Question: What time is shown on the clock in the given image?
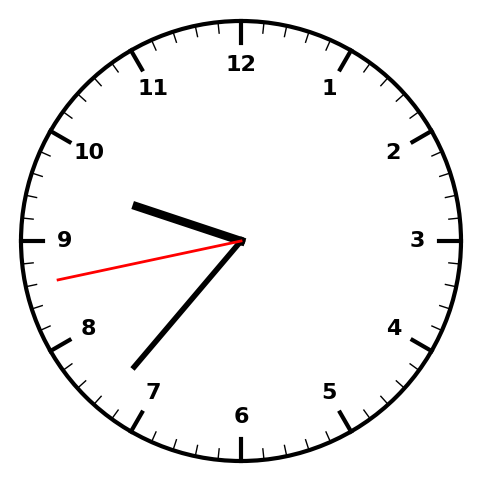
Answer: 09:36:43